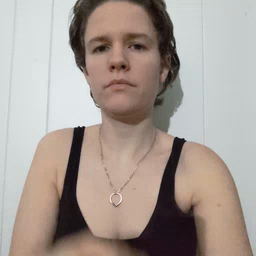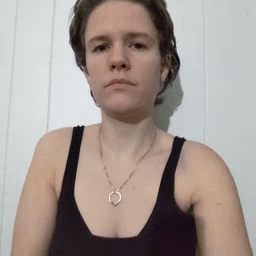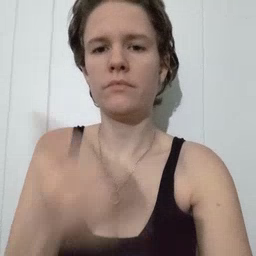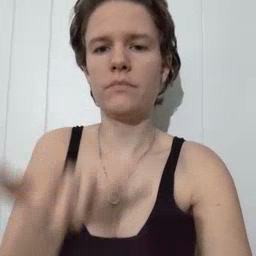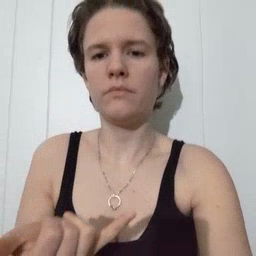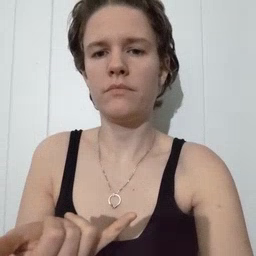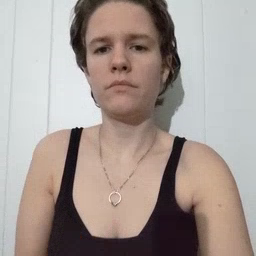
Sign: now